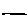
Label: line